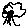
Label: tree